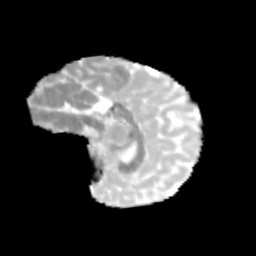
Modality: MD
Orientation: sagittal
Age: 10
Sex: female
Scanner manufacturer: siemens
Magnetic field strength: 3 T
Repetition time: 3.8 s
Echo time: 0.07 s